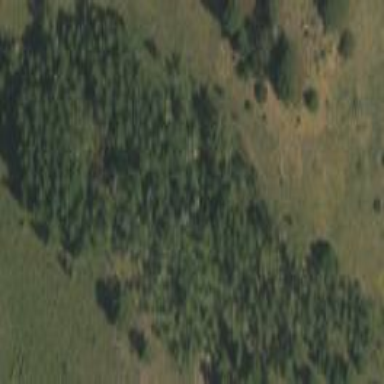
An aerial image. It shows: Dense deciduous broadleaved woodland filled with trees.